Question: Is it possible to coloring cells using some simple constraints (for these I assume columns don't have letters but numbers):
1. Statring cell (x0, y0) and ending cell (x1, y1)
2. Cells must fulfill equation (x, 2x)
For instance I select cell begin (1,1) and end (10, 10)
Coloring should happens to (1,1) (2,3) (3,5) (4,7) (5,9) and that's it since (6,11) would go out of bound for y.

If it's possible could you tell me how it can be done?
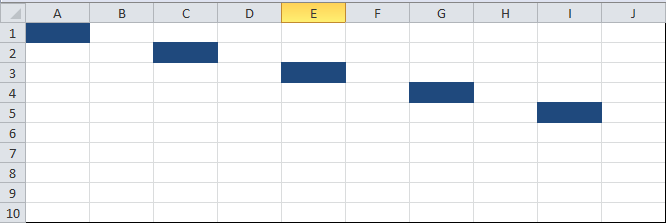
Answer: Very simple macro will accomplish this:
'''
Dim i As Integer
For i = 1 To 100 'Instead of 100, put your upper number here.
With Cells(i, i * 2).Interior
.Pattern = xlSolid
.PatternColorIndex = xlAutomatic
.ThemeColor = xlThemeColorLight2
.TintAndShade = -0.249977111117893
.PatternTintAndShade = 0
End With
Next
'''